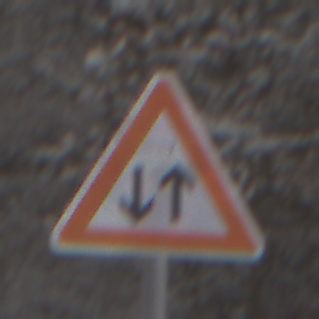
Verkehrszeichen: Gegenverkehr
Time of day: MorningAfternoon
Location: Outdoor (Nature)
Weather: PartlyCloudy
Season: Winter
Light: Natural